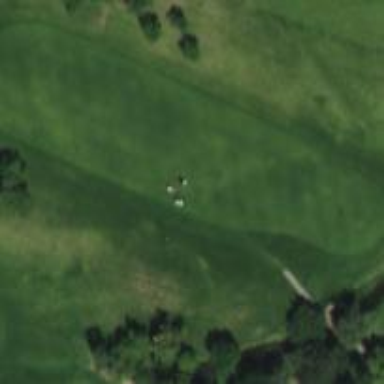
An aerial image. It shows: Scenic golf fairway.